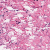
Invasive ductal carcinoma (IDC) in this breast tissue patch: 0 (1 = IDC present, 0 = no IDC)